Question: Trying to find a slider library that I don't need jQuery to operate. I have two images of different widths inside the same swipejs container as per the demo,
'''
<div id='mSwipe' style='background-color:#ffb6c1;width:300px;height:250px;position:relative; left:800px;' class='swipe'>
<div id="swipewrape" class='swipe-wrap'>
<div id="slideone" style="text-align:right;"><img src="http://www.totallygaming.com/sites/default/files/rotor/Commercial%20Intelligence.JPG"/></div>
<div id="slidetwo" style="text-align:right;"><img src="http://in-formatio.com/wp-content/uploads/2012/02/ihop-free-pancake-day-20091-600x250.jpg"/></div>
</div>
</div>
<div style='text-align:center;padding-top:20px;'>
<button onclick='state_change();mySwipe.prev()'>prev</button>
<button onclick='state_change();mySwipe.next()'>next</button>
</div>
<script>
var state = 0;
function state_change() //Dumb state change function
{
if(state)
{
state = 0;
document.getElementById('mSwipe').style.width = "300px";
}
else
{
state = 1;
document.getElementById('mSwipe').style.width = "600px";
}
}
'''
I put in a simple little two-state state machine to see what I can do if I change the div-width before the slide effect kicks in. I put the size change in the callback methods include in swipejs at first to no avail.
On button presses, the div will resize to the right size, but it seems like for the big image (which is a stack of delcious pancakes), . I can change back to the smaller image just fine
.
What's up with that?

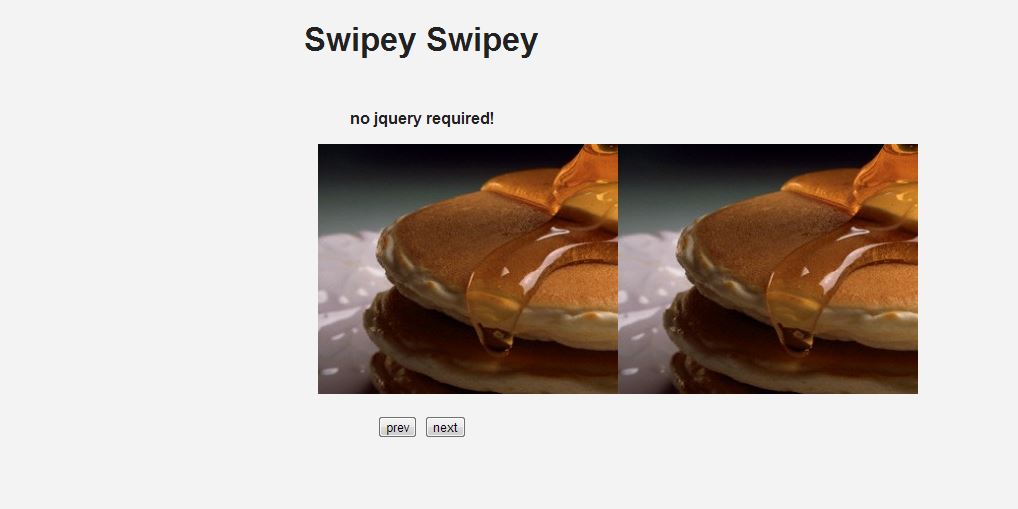
Answer: Cone,
I have changed your code a little bit and created a fiddle for you below.
Also giving you the jQuery commands on the Javascript commented out in case you change your mind about jQuery later on.
JavaScript
'''
// pure JS
var elem = document.getElementById('slider');
window.mySwipe1 = Swipe(elem, {
// startSlide: 4,
// auto: 3000,
continuous: true,
// disableScroll: true,
// stopPropagation: true,
// callback: function(index, element) {},
// transitionEnd: function(index, element) {}
});
// with jQuery
// window.mySwipe = $('#mySwipe').Swipe().data('Swipe');
'''
HTML
'''
<div id='slider' class='swipe'>
<div class='swipe-wrap'>
<div>
<img src="http://www.totallygaming.com/sites/default/files/rotor/Commercial%20Intelligence.JPG" />
</div>
<div>
<img src="http://in-formatio.com/wp-content/uploads/2012/02/ihop-free-pancake-day-20091-600x250.jpg" />
</div>
</div>
</div>
<div style='text-align:center;padding-top:20px;'>
<button class='prev' onclick='mySwipe1.prev()'>prev</button>
<button class='next' onclick='mySwipe1.next()'>next</button>
</div>
'''
CSS
'''
.swipe {
overflow: hidden;
visibility: hidden;
position: relative;
}
.swipe-wrap {
overflow: hidden;
position: relative;
}
.swipe-wrap > div {
float:left;
width:100%;
position: relative;
}
.swipe-wrap > div > img {
margin:10%;
width:90%;
}
#slider {
height: auto;
width:50%;
left:200px;
}
'''
<URL>
EDIT: Updated the fiddle, added the original image size
<URL>